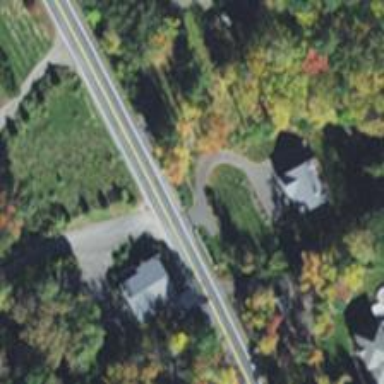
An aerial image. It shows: Driveway.